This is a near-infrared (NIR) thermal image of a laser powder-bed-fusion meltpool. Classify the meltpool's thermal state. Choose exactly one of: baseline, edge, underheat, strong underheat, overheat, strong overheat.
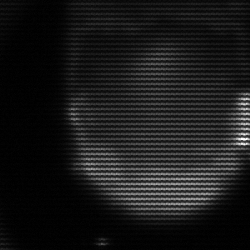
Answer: edge